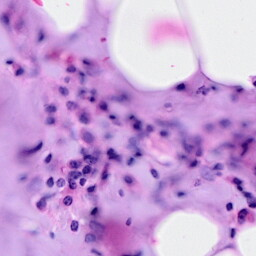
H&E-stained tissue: Breast